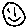
Label: smiley face